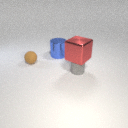
small gray rubber cylinder below large red metal cube